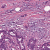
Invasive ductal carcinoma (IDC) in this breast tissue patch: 1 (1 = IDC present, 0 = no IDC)